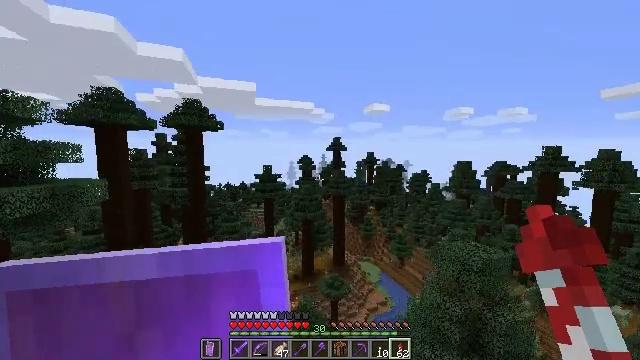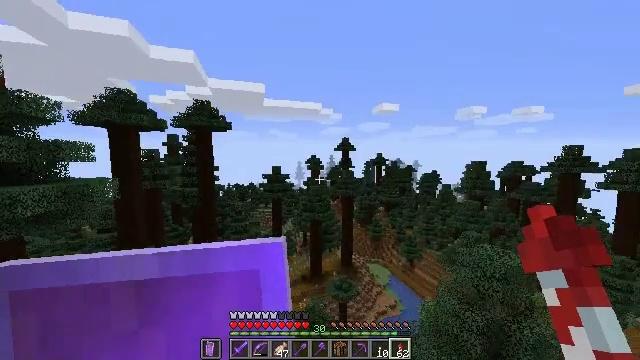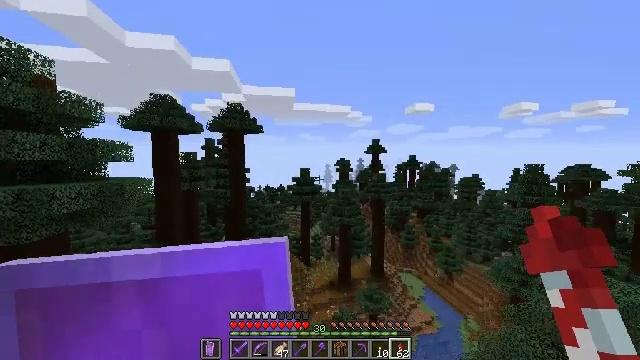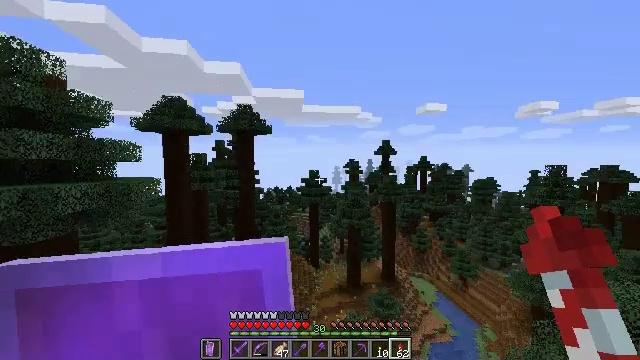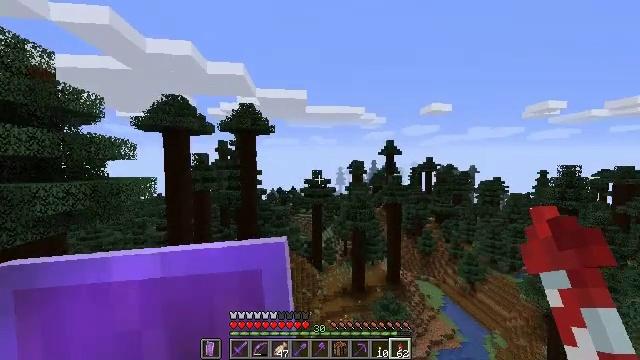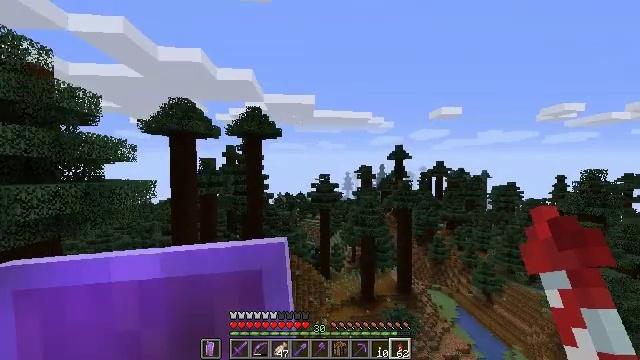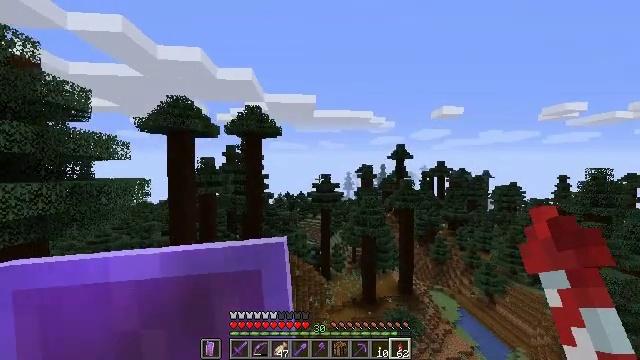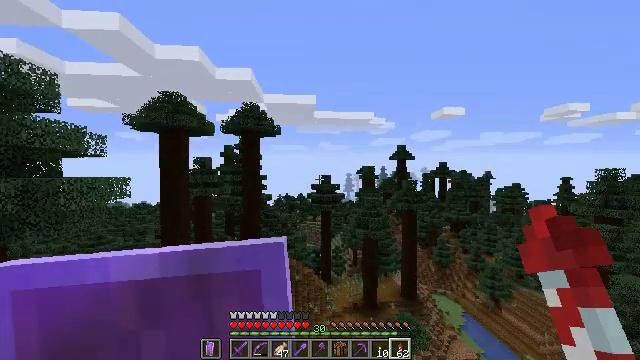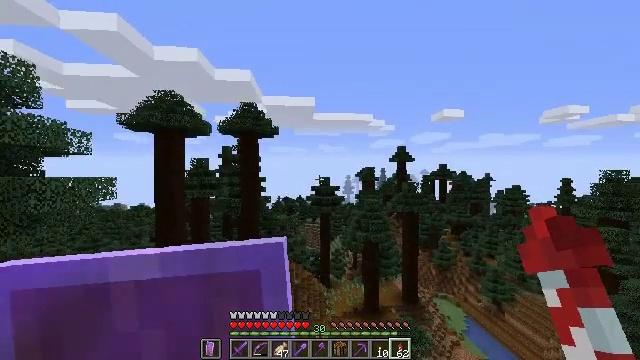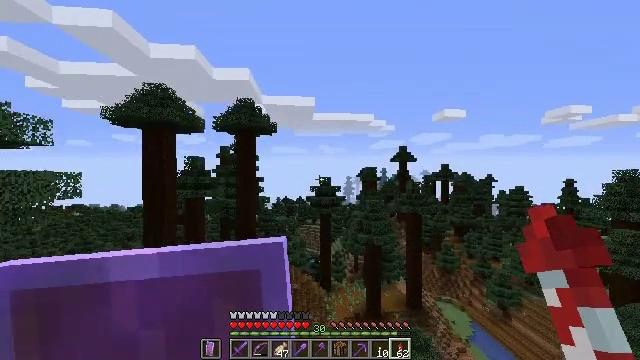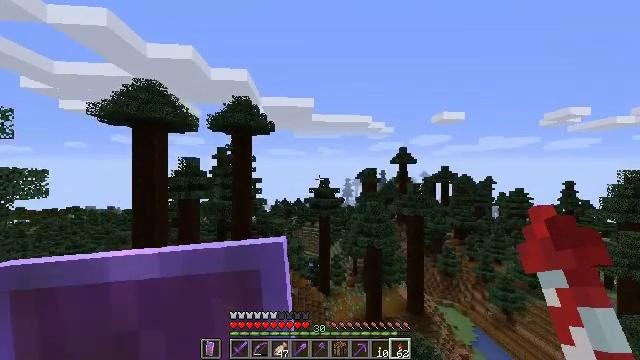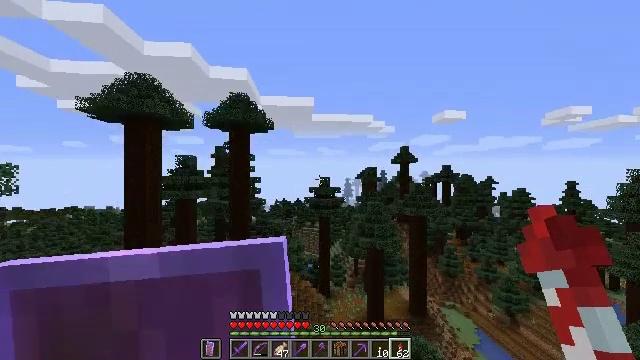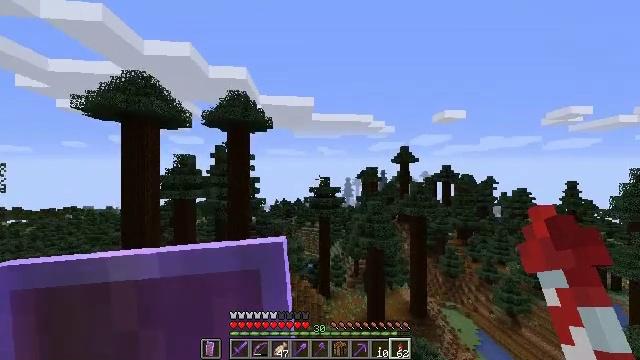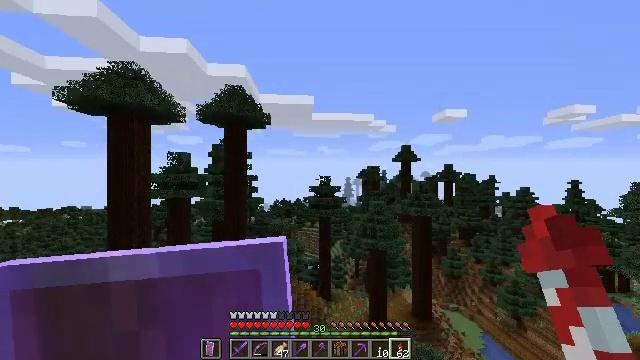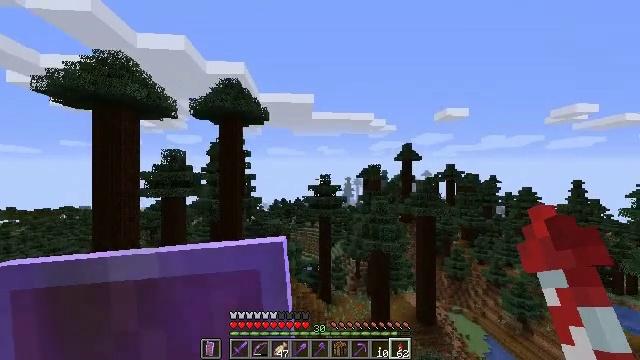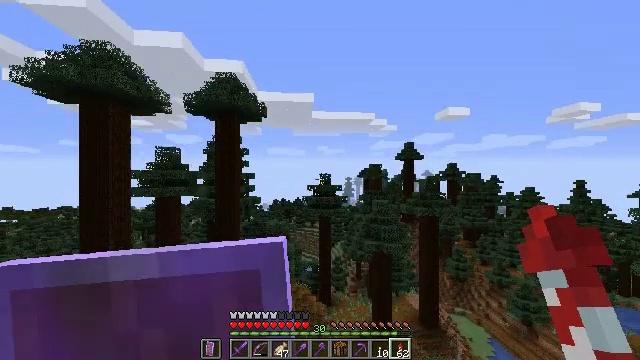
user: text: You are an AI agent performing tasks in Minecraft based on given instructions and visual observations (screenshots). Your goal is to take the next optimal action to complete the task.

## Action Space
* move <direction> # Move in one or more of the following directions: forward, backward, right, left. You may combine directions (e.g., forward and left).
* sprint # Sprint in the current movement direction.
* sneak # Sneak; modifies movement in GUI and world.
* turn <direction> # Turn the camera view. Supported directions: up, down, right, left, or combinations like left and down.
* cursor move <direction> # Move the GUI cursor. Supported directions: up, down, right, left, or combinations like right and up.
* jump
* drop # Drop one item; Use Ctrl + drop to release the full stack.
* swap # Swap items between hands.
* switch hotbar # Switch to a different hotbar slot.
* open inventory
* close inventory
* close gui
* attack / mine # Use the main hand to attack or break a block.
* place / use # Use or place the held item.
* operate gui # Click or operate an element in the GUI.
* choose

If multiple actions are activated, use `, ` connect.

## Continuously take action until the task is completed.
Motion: motion action
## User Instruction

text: Break the sticky piston to collect it.
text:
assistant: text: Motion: move forward, sprint, turn left
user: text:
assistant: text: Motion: move forward, sprint, turn left
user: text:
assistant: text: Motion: move forward, sprint, turn left
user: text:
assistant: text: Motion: move forward, sprint
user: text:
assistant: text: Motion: move forward, sprint, turn left and up
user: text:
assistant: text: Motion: move forward, sprint
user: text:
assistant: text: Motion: move forward, sprint
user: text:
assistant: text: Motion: move forward, sprint
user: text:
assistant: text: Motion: move forward, sprint
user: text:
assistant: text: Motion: move forward, sprint
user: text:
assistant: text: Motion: move forward, sprint
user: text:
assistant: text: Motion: move forward, sprint
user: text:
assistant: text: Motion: move forward, sprint
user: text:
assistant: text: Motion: move forward, sprint
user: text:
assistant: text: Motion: move forward, sprint
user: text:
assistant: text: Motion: move forward, sprint
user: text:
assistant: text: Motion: move forward, sprint
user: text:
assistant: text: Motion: move forward, sprint
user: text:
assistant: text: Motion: move forward, sprint
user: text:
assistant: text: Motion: move forward, sprint
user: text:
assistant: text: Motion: move forward, sprint, turn left
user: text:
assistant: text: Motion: move forward, sprint, turn left
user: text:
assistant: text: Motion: move forward, sprint
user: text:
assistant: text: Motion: move forward, sprint
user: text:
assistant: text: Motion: move forward, sprint
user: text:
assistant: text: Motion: move forward, sprint
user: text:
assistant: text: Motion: move forward, sprint
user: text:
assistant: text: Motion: move forward, sprint
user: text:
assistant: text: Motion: move forward, sprint
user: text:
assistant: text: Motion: move forward, sprint